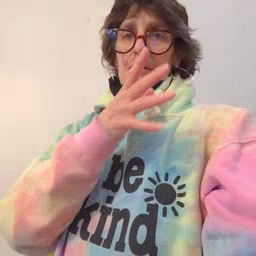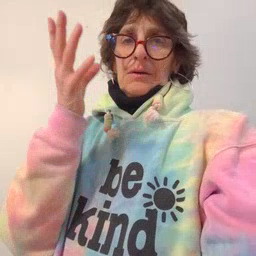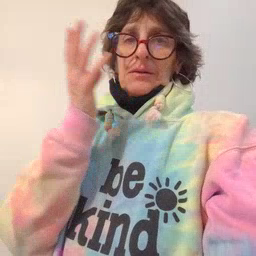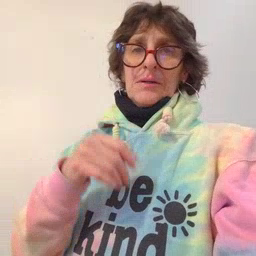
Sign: farm